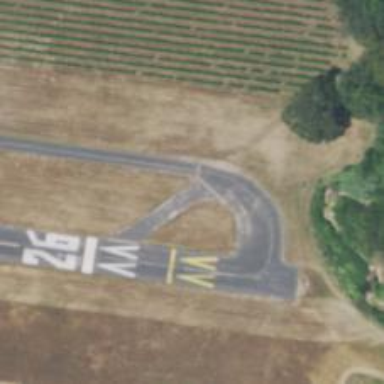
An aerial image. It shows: Asphalt service road at the airport's taxiway.